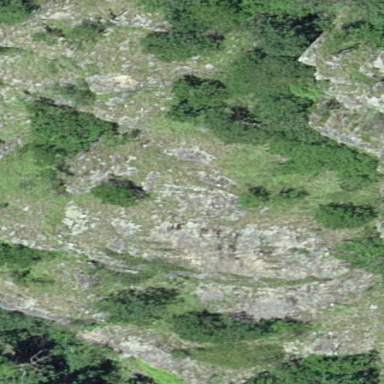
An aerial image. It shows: Landscape dominated by bare rock.